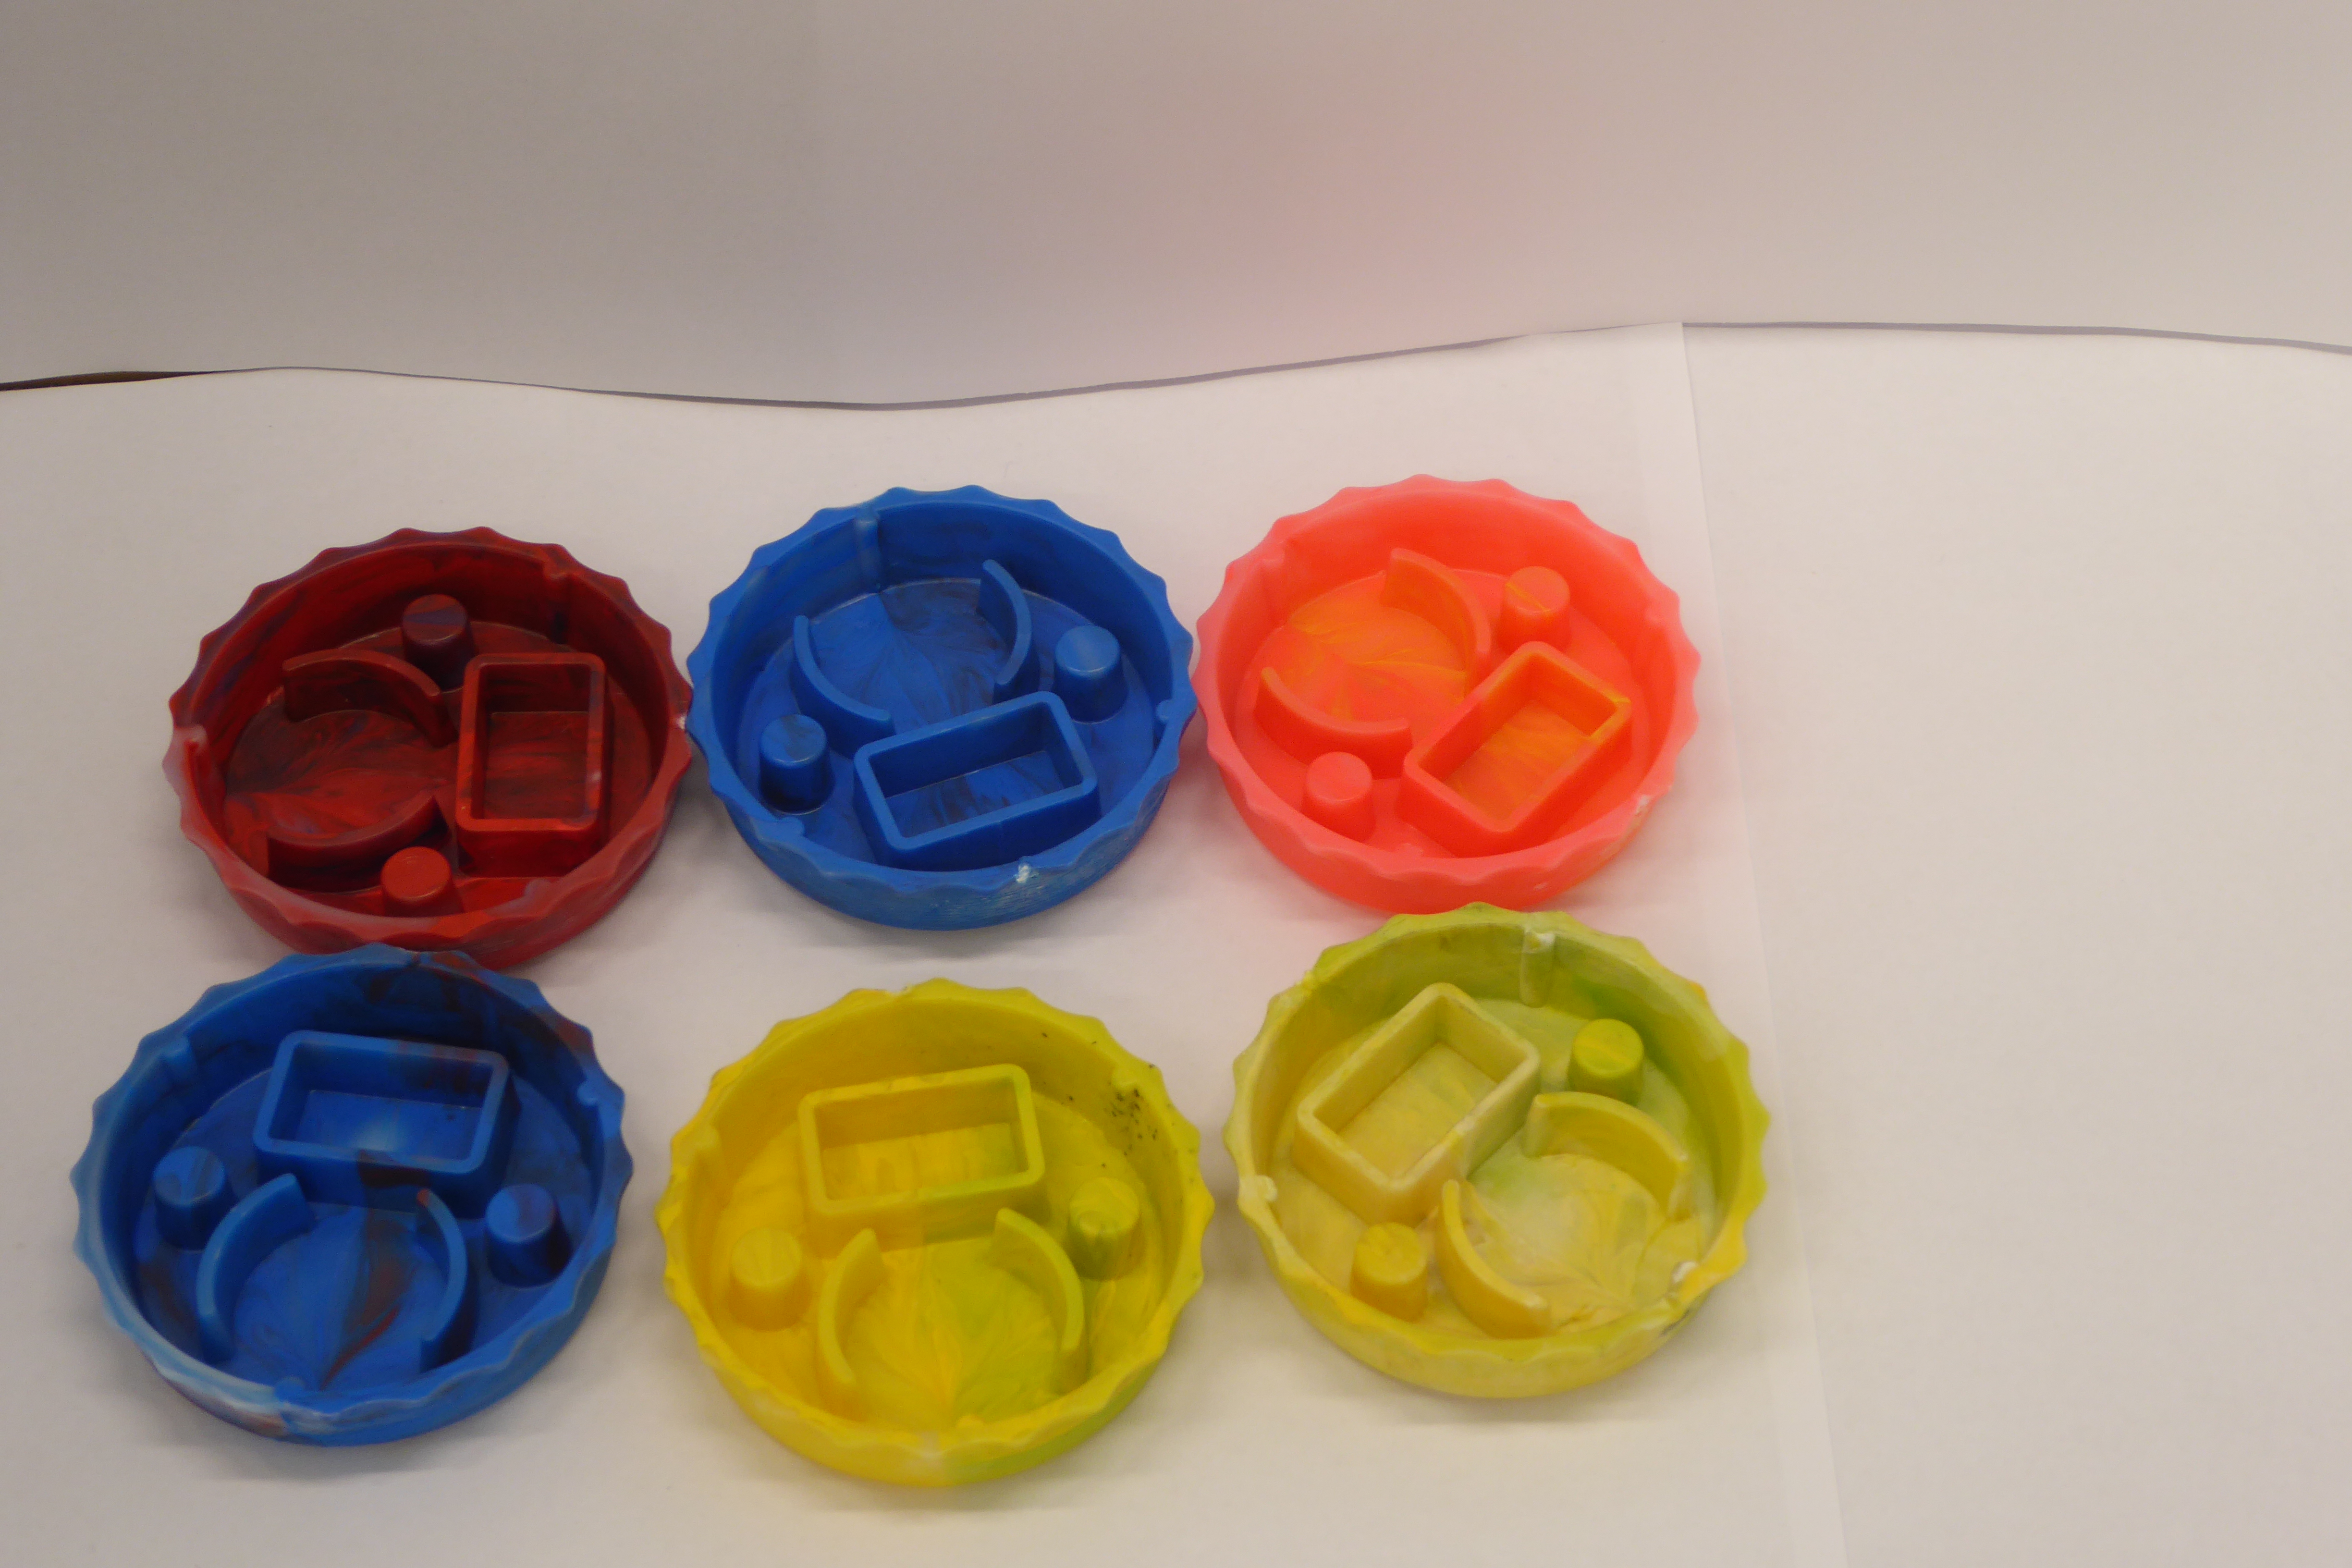
Label: Bottle Opener - Cover